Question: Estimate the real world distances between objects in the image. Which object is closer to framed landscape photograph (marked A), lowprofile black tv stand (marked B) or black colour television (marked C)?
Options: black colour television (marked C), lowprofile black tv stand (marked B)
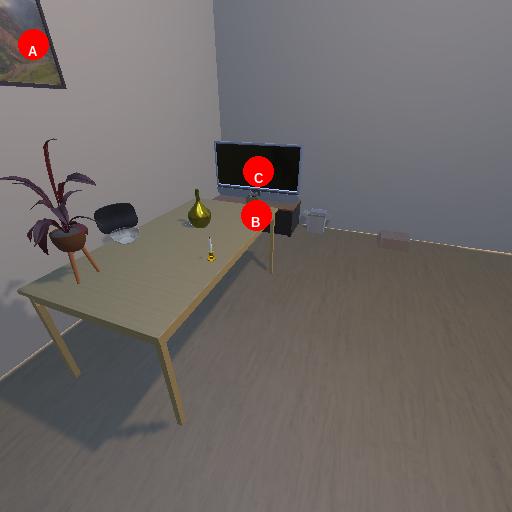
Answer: black colour television (marked C)